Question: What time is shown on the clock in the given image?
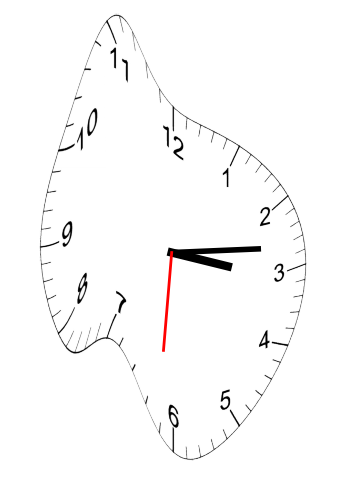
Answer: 03:13:31